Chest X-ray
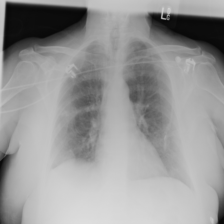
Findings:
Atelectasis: negative
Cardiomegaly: negative
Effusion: negative
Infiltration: negative
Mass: negative
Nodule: negative
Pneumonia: negative
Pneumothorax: negative
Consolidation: negative
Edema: negative
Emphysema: negative
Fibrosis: negative
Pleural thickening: negative
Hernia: negative